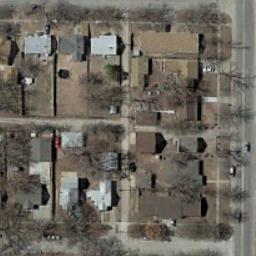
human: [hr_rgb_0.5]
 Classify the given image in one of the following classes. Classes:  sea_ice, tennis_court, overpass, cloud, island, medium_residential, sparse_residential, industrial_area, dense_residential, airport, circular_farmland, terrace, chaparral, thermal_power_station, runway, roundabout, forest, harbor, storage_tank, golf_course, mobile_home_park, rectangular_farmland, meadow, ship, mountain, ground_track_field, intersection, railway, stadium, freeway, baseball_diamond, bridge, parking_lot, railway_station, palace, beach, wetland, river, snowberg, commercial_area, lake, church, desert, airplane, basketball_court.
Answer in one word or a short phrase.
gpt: medium_residential